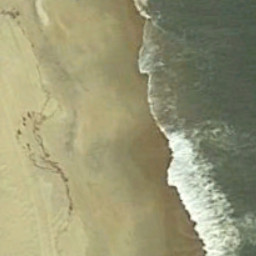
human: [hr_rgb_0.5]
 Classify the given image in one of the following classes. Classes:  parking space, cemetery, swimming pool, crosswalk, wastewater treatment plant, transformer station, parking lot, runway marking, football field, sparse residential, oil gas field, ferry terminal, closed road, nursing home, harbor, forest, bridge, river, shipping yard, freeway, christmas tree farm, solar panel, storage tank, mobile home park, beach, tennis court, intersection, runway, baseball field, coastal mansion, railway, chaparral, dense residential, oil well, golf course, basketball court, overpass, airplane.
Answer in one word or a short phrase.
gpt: beach